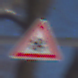
Verkehrszeichen: SchneeOderEisglaette
Umgebung: Outdoor, Special
Tageszeit: MorningAfternoon
Wetter: Clear
Licht: Natural
Jahreszeit: Winter
Kontrast: HighContrast